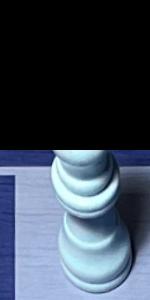
Label: King_White